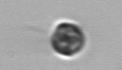
Label: Dinophyceae